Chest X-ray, PA view. Patient: 60 years old, sex F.
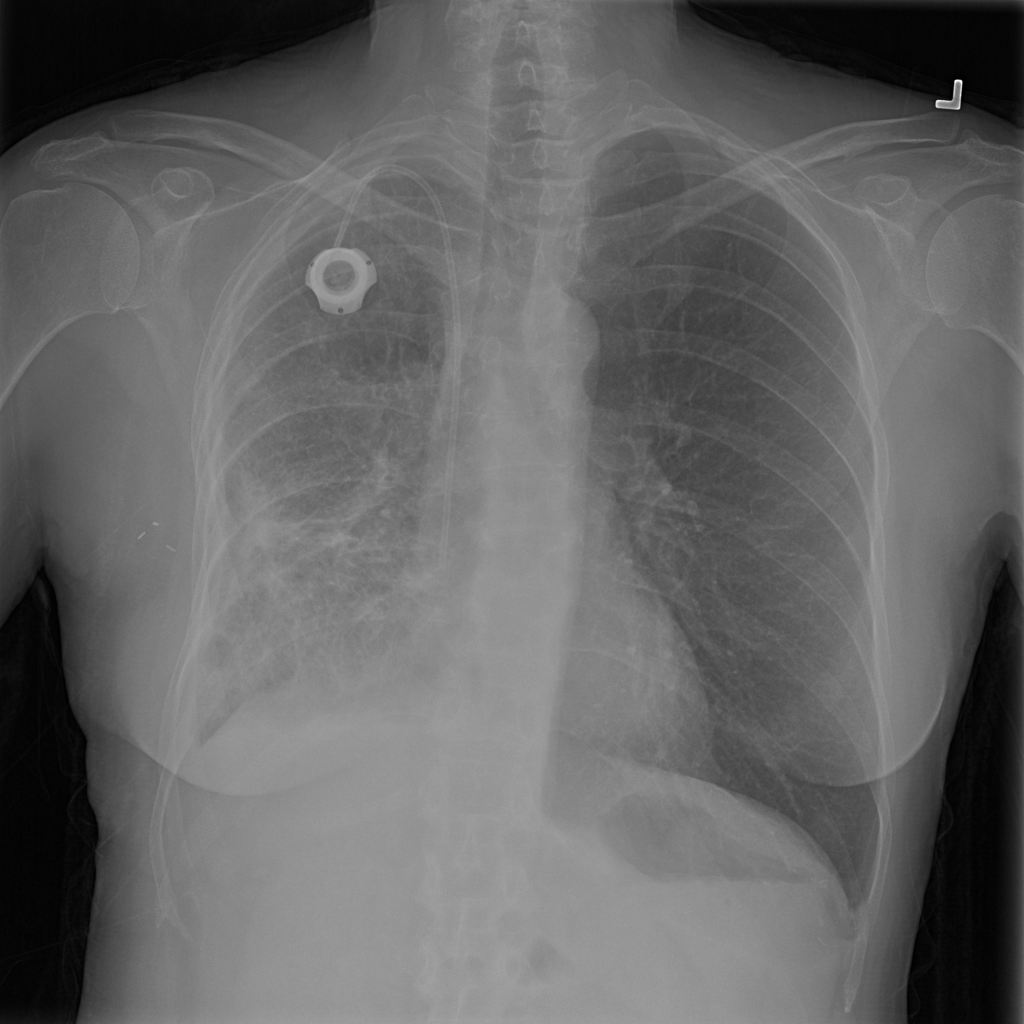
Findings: Infiltration, Pleural_Thickening